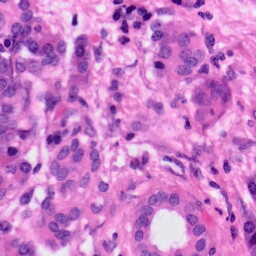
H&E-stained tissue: Pancreatic